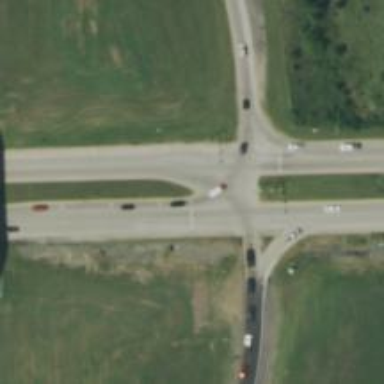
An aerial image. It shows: Asphalt trunk link road.